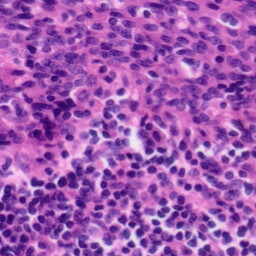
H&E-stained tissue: Tonsil